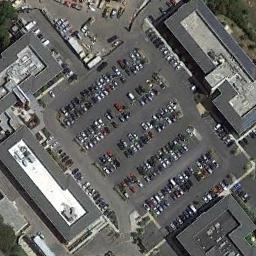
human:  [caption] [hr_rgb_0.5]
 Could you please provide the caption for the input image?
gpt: There are many different colored cars in the parking lot .

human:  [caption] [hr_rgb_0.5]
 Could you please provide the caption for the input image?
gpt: The parking lot is full of cars next to some buildings .

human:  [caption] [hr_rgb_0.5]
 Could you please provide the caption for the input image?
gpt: The parking lot with lots of cars arranged neatly in lines is surrounded by some buildings .

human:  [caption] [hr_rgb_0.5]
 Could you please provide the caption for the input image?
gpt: There are five rows of cars in the parking lot .

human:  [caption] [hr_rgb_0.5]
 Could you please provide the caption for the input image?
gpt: There are some buildings around the parking lot .